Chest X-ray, AP view. Patient: 58 years old, sex F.
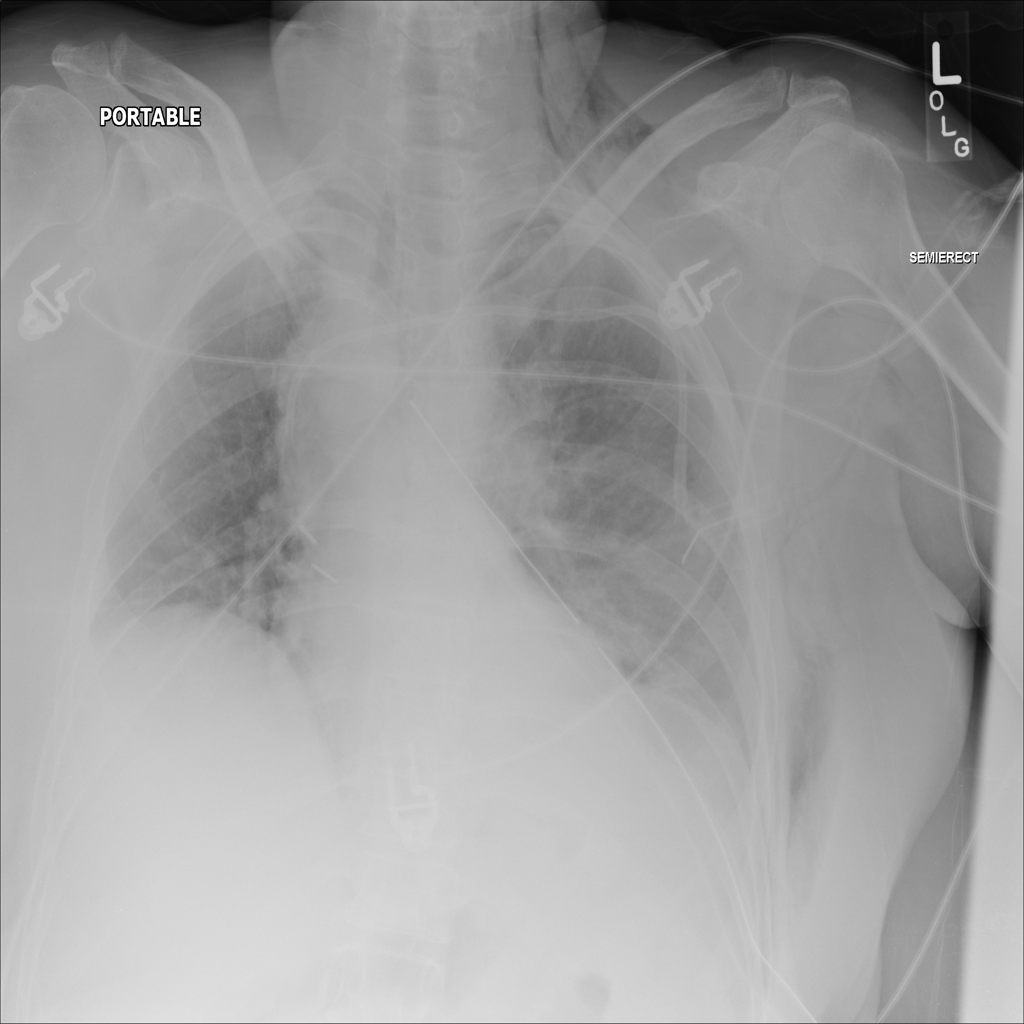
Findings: Effusion, Emphysema